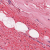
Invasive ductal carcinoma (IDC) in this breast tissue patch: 0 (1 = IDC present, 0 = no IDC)